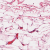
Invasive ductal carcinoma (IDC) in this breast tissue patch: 0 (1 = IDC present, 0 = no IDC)